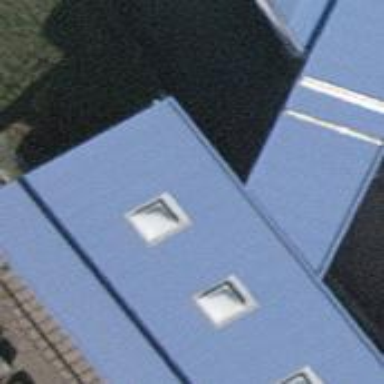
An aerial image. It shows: View of roof of building.